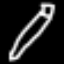
Label: pencil